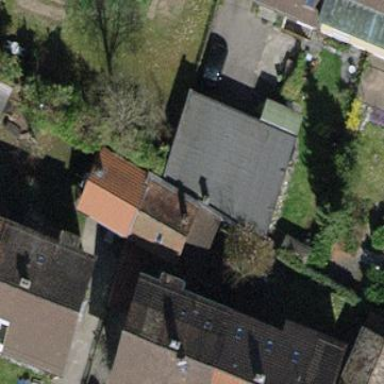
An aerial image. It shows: Shed building.